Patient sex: M
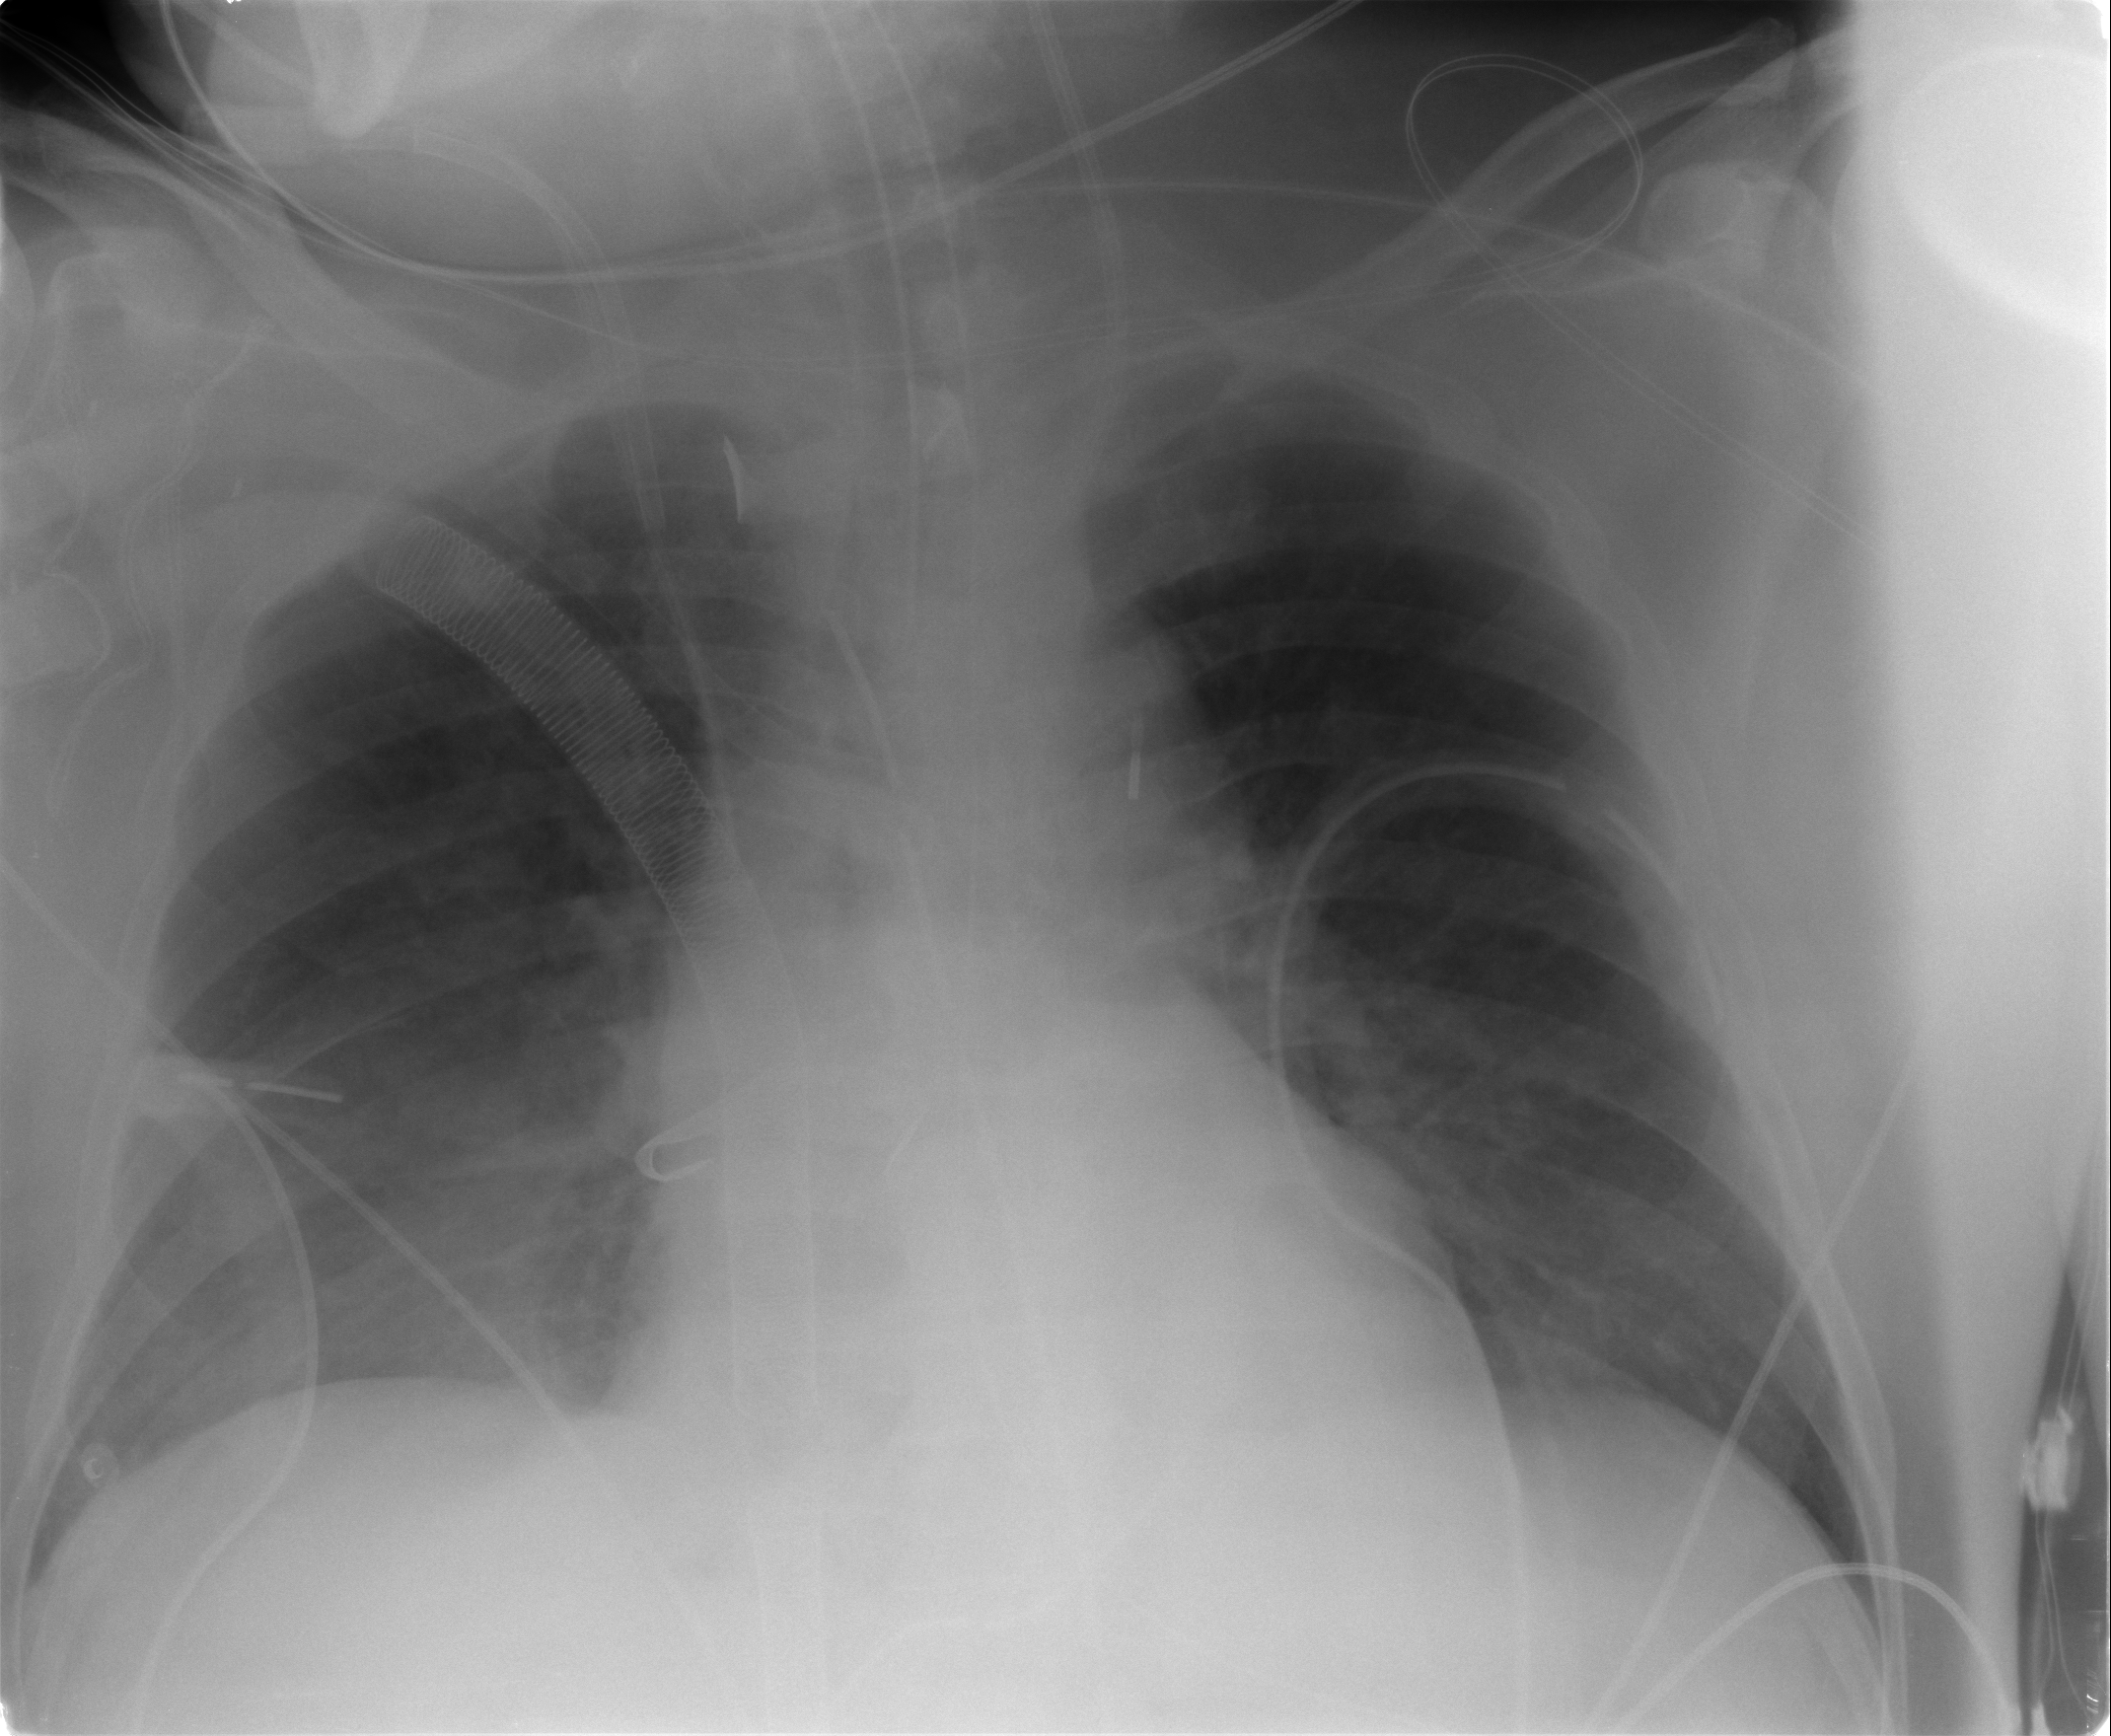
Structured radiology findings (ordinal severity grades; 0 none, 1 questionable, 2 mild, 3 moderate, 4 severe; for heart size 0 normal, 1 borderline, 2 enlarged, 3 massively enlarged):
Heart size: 2
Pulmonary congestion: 2
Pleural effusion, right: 1
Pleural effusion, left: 0
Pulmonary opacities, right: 3
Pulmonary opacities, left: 2
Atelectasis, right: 2
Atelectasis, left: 2